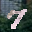
Label: 7